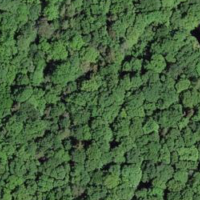
EUNIS habitat code: 41
Species observed at this site:
Pulmonaria obscura